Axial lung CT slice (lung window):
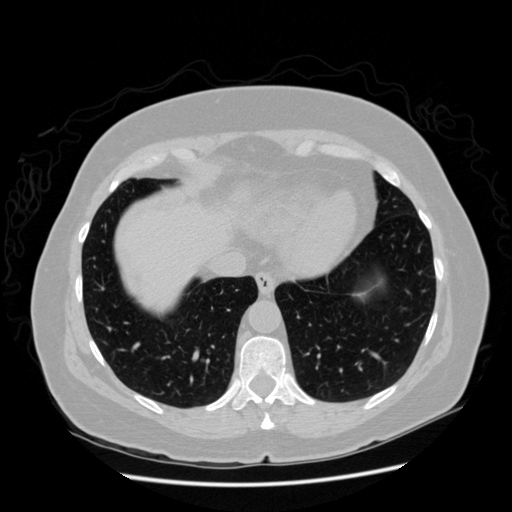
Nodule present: no